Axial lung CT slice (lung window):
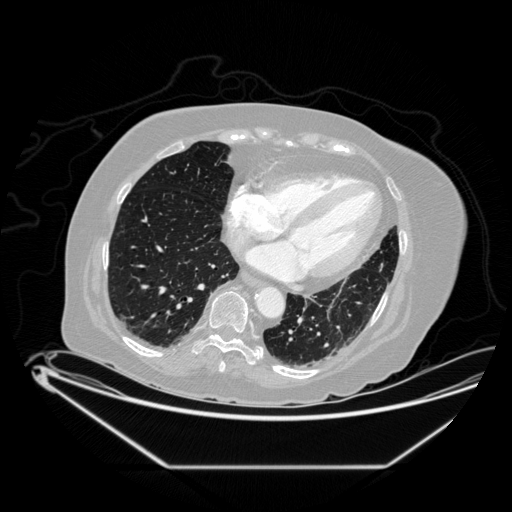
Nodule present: no